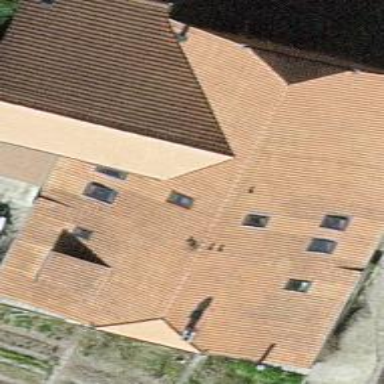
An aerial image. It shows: Simple house.